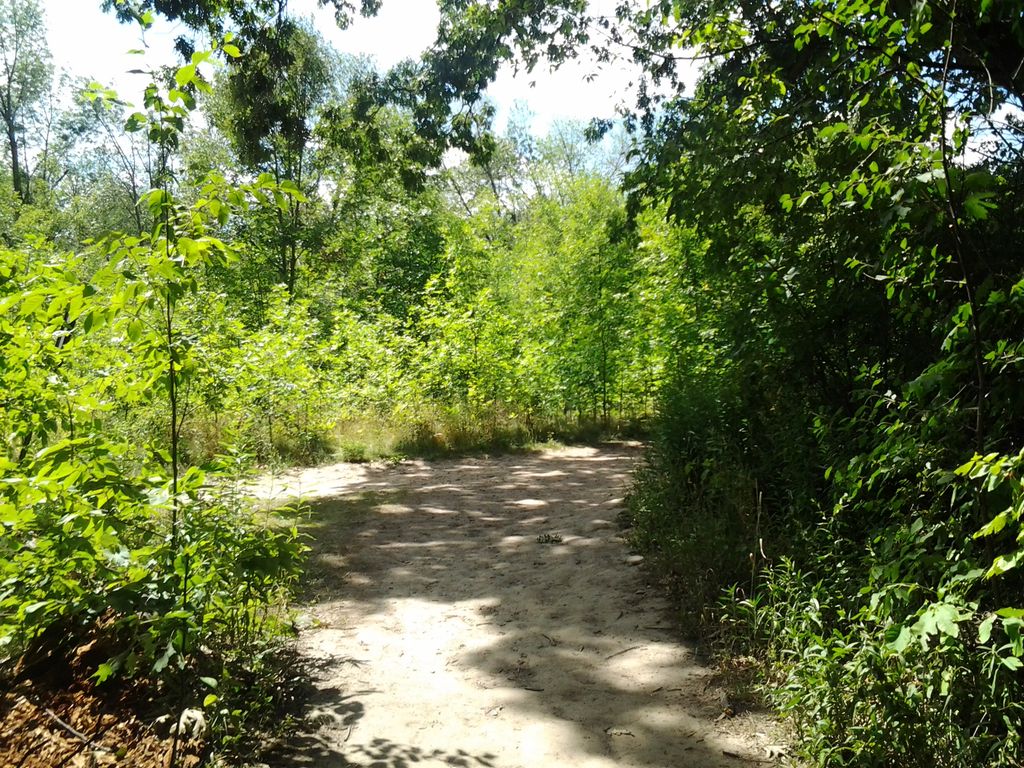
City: hamilton